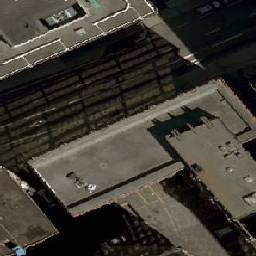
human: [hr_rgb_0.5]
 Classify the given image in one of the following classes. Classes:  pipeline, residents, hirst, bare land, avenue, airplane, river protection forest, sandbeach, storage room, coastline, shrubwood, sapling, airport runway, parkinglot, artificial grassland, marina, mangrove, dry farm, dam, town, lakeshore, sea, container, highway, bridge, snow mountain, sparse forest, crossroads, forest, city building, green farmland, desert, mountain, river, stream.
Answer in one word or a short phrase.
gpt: city building